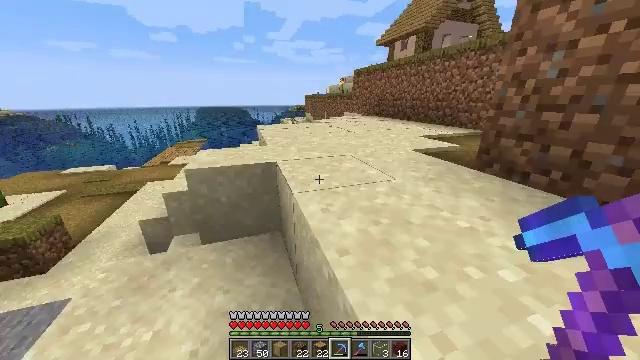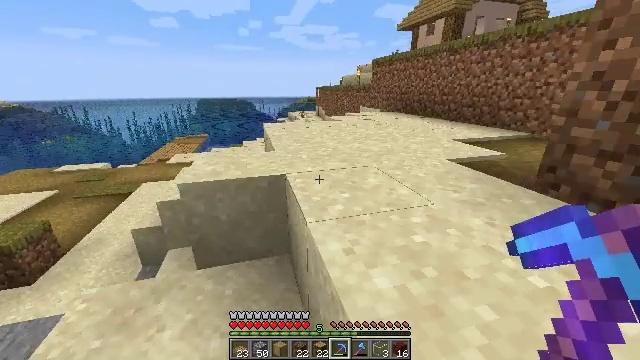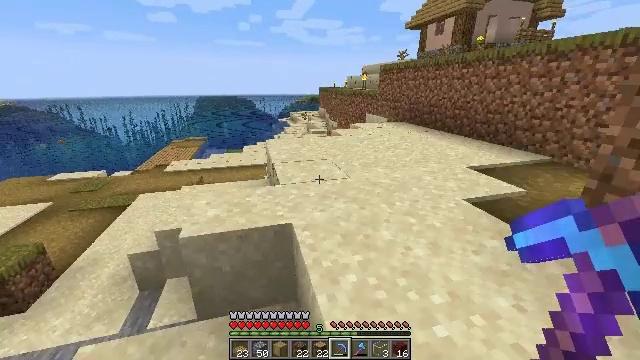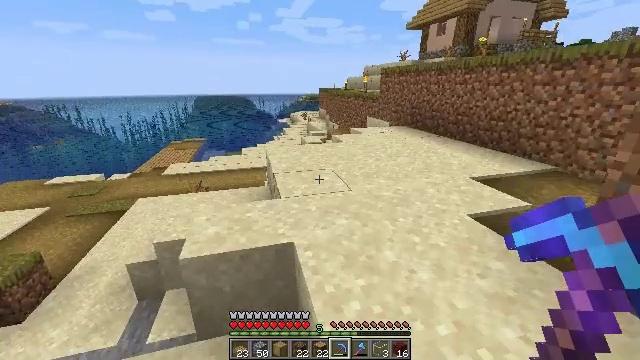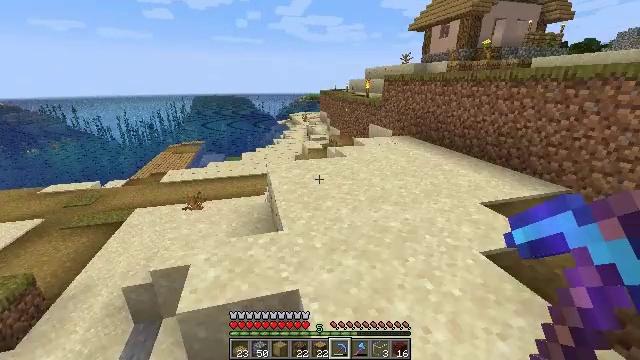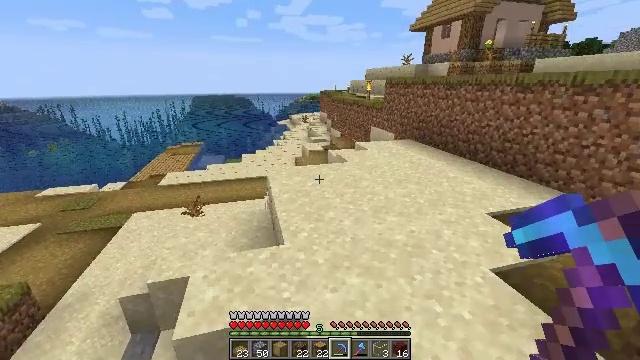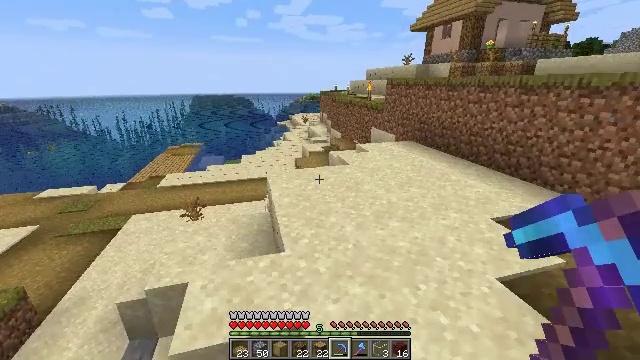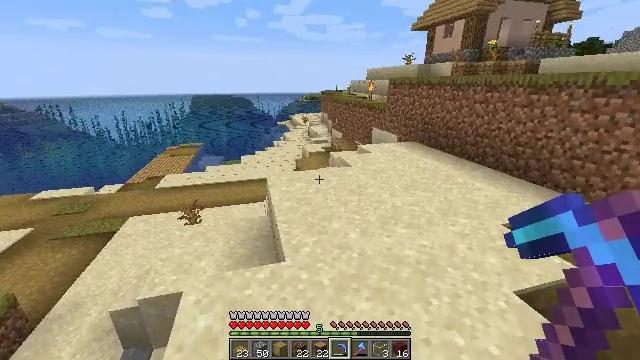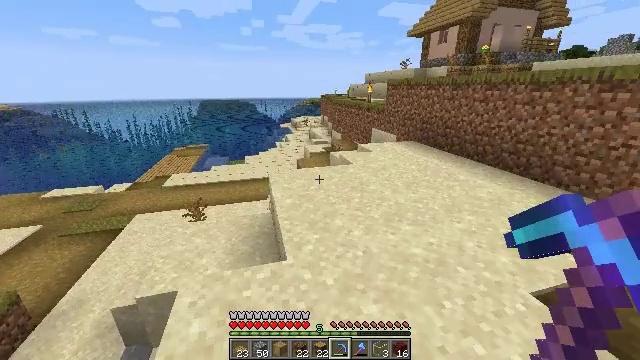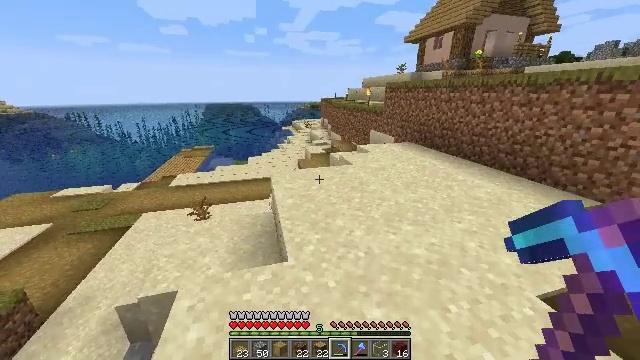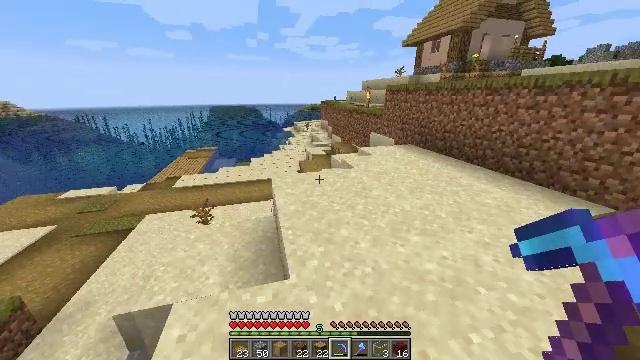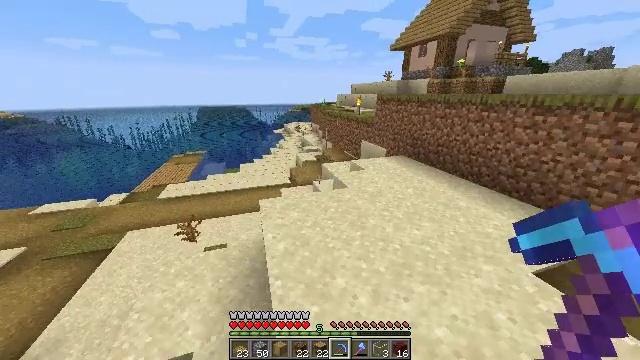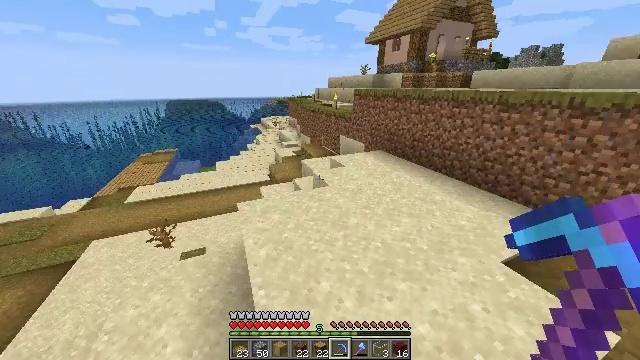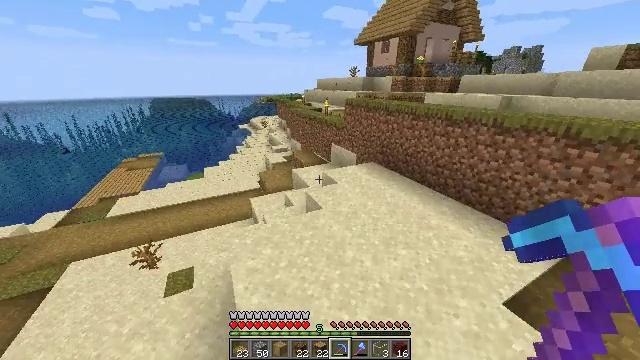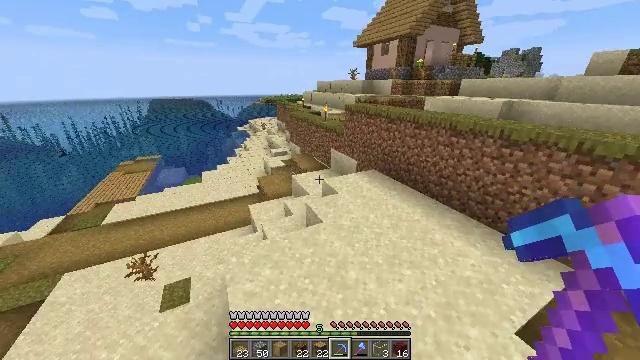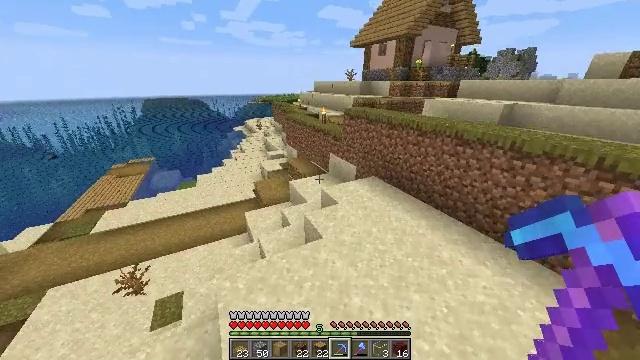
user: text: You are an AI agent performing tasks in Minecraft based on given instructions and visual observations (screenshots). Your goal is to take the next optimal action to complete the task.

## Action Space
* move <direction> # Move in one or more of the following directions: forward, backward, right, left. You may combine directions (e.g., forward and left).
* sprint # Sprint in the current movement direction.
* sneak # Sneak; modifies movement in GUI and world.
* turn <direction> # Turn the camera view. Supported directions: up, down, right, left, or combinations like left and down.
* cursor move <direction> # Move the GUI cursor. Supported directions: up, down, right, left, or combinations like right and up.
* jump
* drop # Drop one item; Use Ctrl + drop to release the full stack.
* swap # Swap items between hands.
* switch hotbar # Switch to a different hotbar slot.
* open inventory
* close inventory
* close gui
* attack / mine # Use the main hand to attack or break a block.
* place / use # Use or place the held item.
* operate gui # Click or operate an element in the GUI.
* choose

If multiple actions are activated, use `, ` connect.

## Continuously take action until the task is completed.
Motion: motion action
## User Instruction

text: Harvest potatoes.
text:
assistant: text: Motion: move forward, sprint, turn left, jump
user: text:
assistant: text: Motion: move forward, sprint, jump
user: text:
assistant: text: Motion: move forward, jump
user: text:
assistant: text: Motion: move forward, jump
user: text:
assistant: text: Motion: move forward, jump
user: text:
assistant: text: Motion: move forward, jump
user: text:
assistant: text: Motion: move forward, sprint, jump
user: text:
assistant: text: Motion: move forward, sprint, jump
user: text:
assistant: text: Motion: move forward, sprint, jump
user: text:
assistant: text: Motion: move forward, jump
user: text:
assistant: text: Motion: move forward, turn right, jump
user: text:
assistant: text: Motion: move forward, turn right and down, jump
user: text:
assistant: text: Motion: move forward, sprint, turn right, jump
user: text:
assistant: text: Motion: move forward, sprint, jump
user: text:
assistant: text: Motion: move forward, sprint, jump
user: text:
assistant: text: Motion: move forward, sprint, turn right and down, jump
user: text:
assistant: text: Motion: move forward, turn right, jump
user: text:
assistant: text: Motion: move forward, jump
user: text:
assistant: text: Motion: move forward, jump
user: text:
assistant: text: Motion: move forward, jump
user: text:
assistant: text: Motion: move forward, jump
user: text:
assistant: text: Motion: move forward, turn right
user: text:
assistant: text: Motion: move forward, turn right
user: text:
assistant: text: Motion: move right
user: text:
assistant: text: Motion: move right, turn left
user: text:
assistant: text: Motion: move right, turn left
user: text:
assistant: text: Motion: move right, turn left and down
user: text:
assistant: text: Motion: turn left
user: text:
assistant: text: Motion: turn left
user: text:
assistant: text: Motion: turn left and up